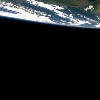
Label: space